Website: macys
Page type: account-selection
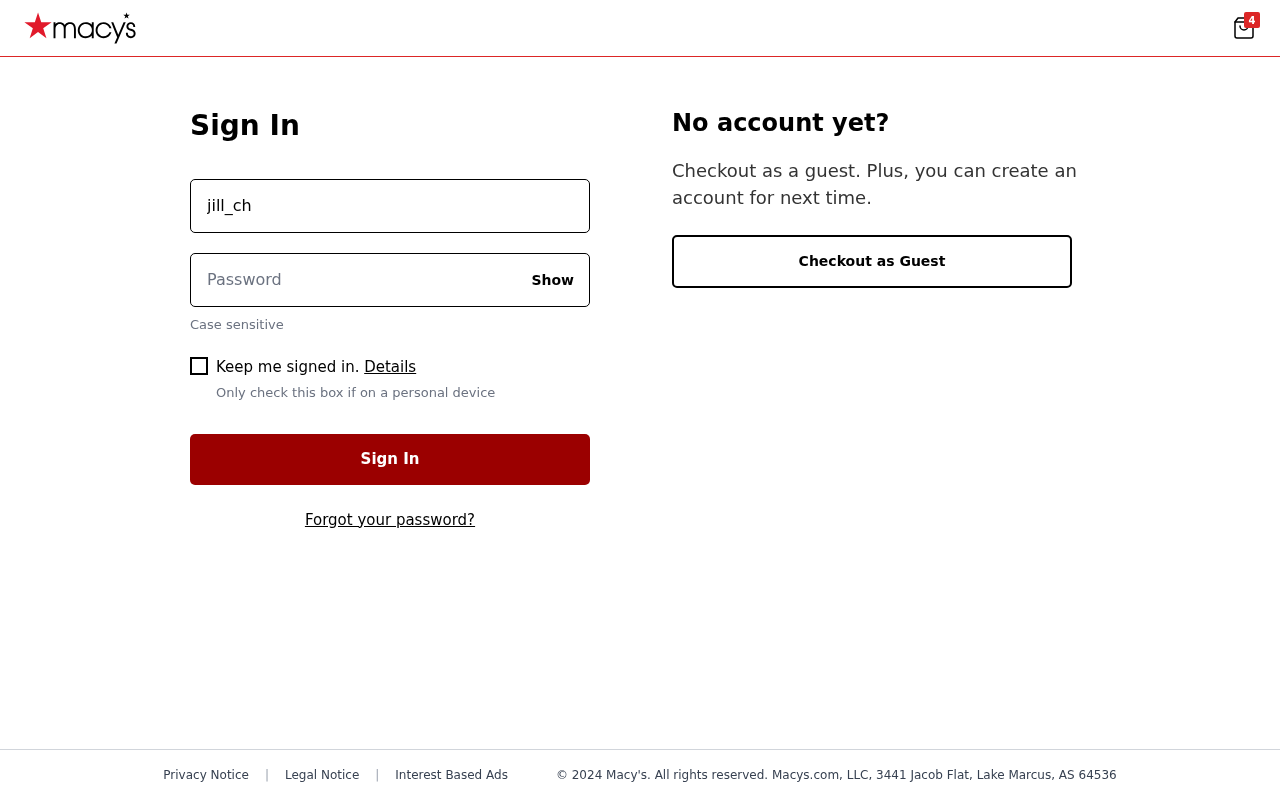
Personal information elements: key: PII_LOGIN_USERNAME
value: jill_chambers
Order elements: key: ORDER_NUM_ITEMS
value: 4